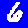
Digit: 6